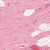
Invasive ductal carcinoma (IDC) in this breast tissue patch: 0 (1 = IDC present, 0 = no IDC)